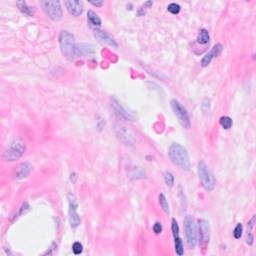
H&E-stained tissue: Breast